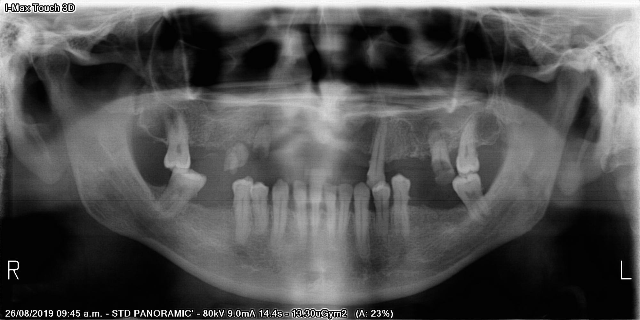
adult